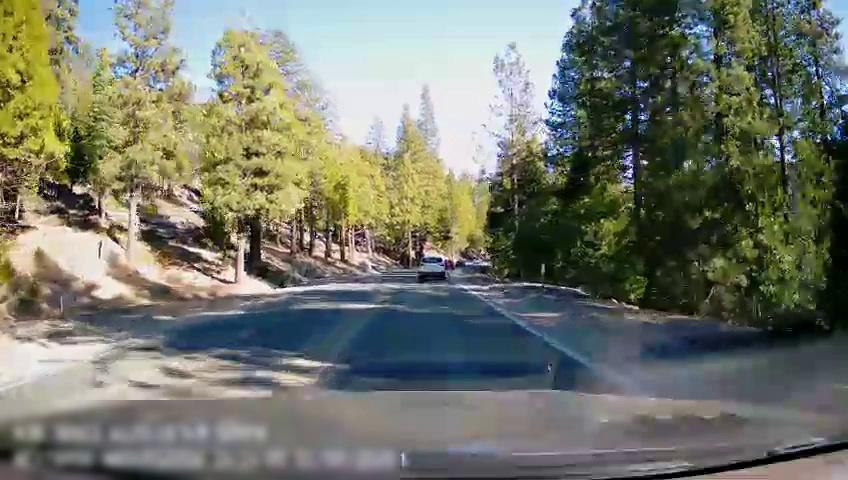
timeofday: Day
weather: Sunny
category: Drivable Space
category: Vehicles | SUV
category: Lanes | Current Lane
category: Lanes | Alternate Lane